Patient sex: M
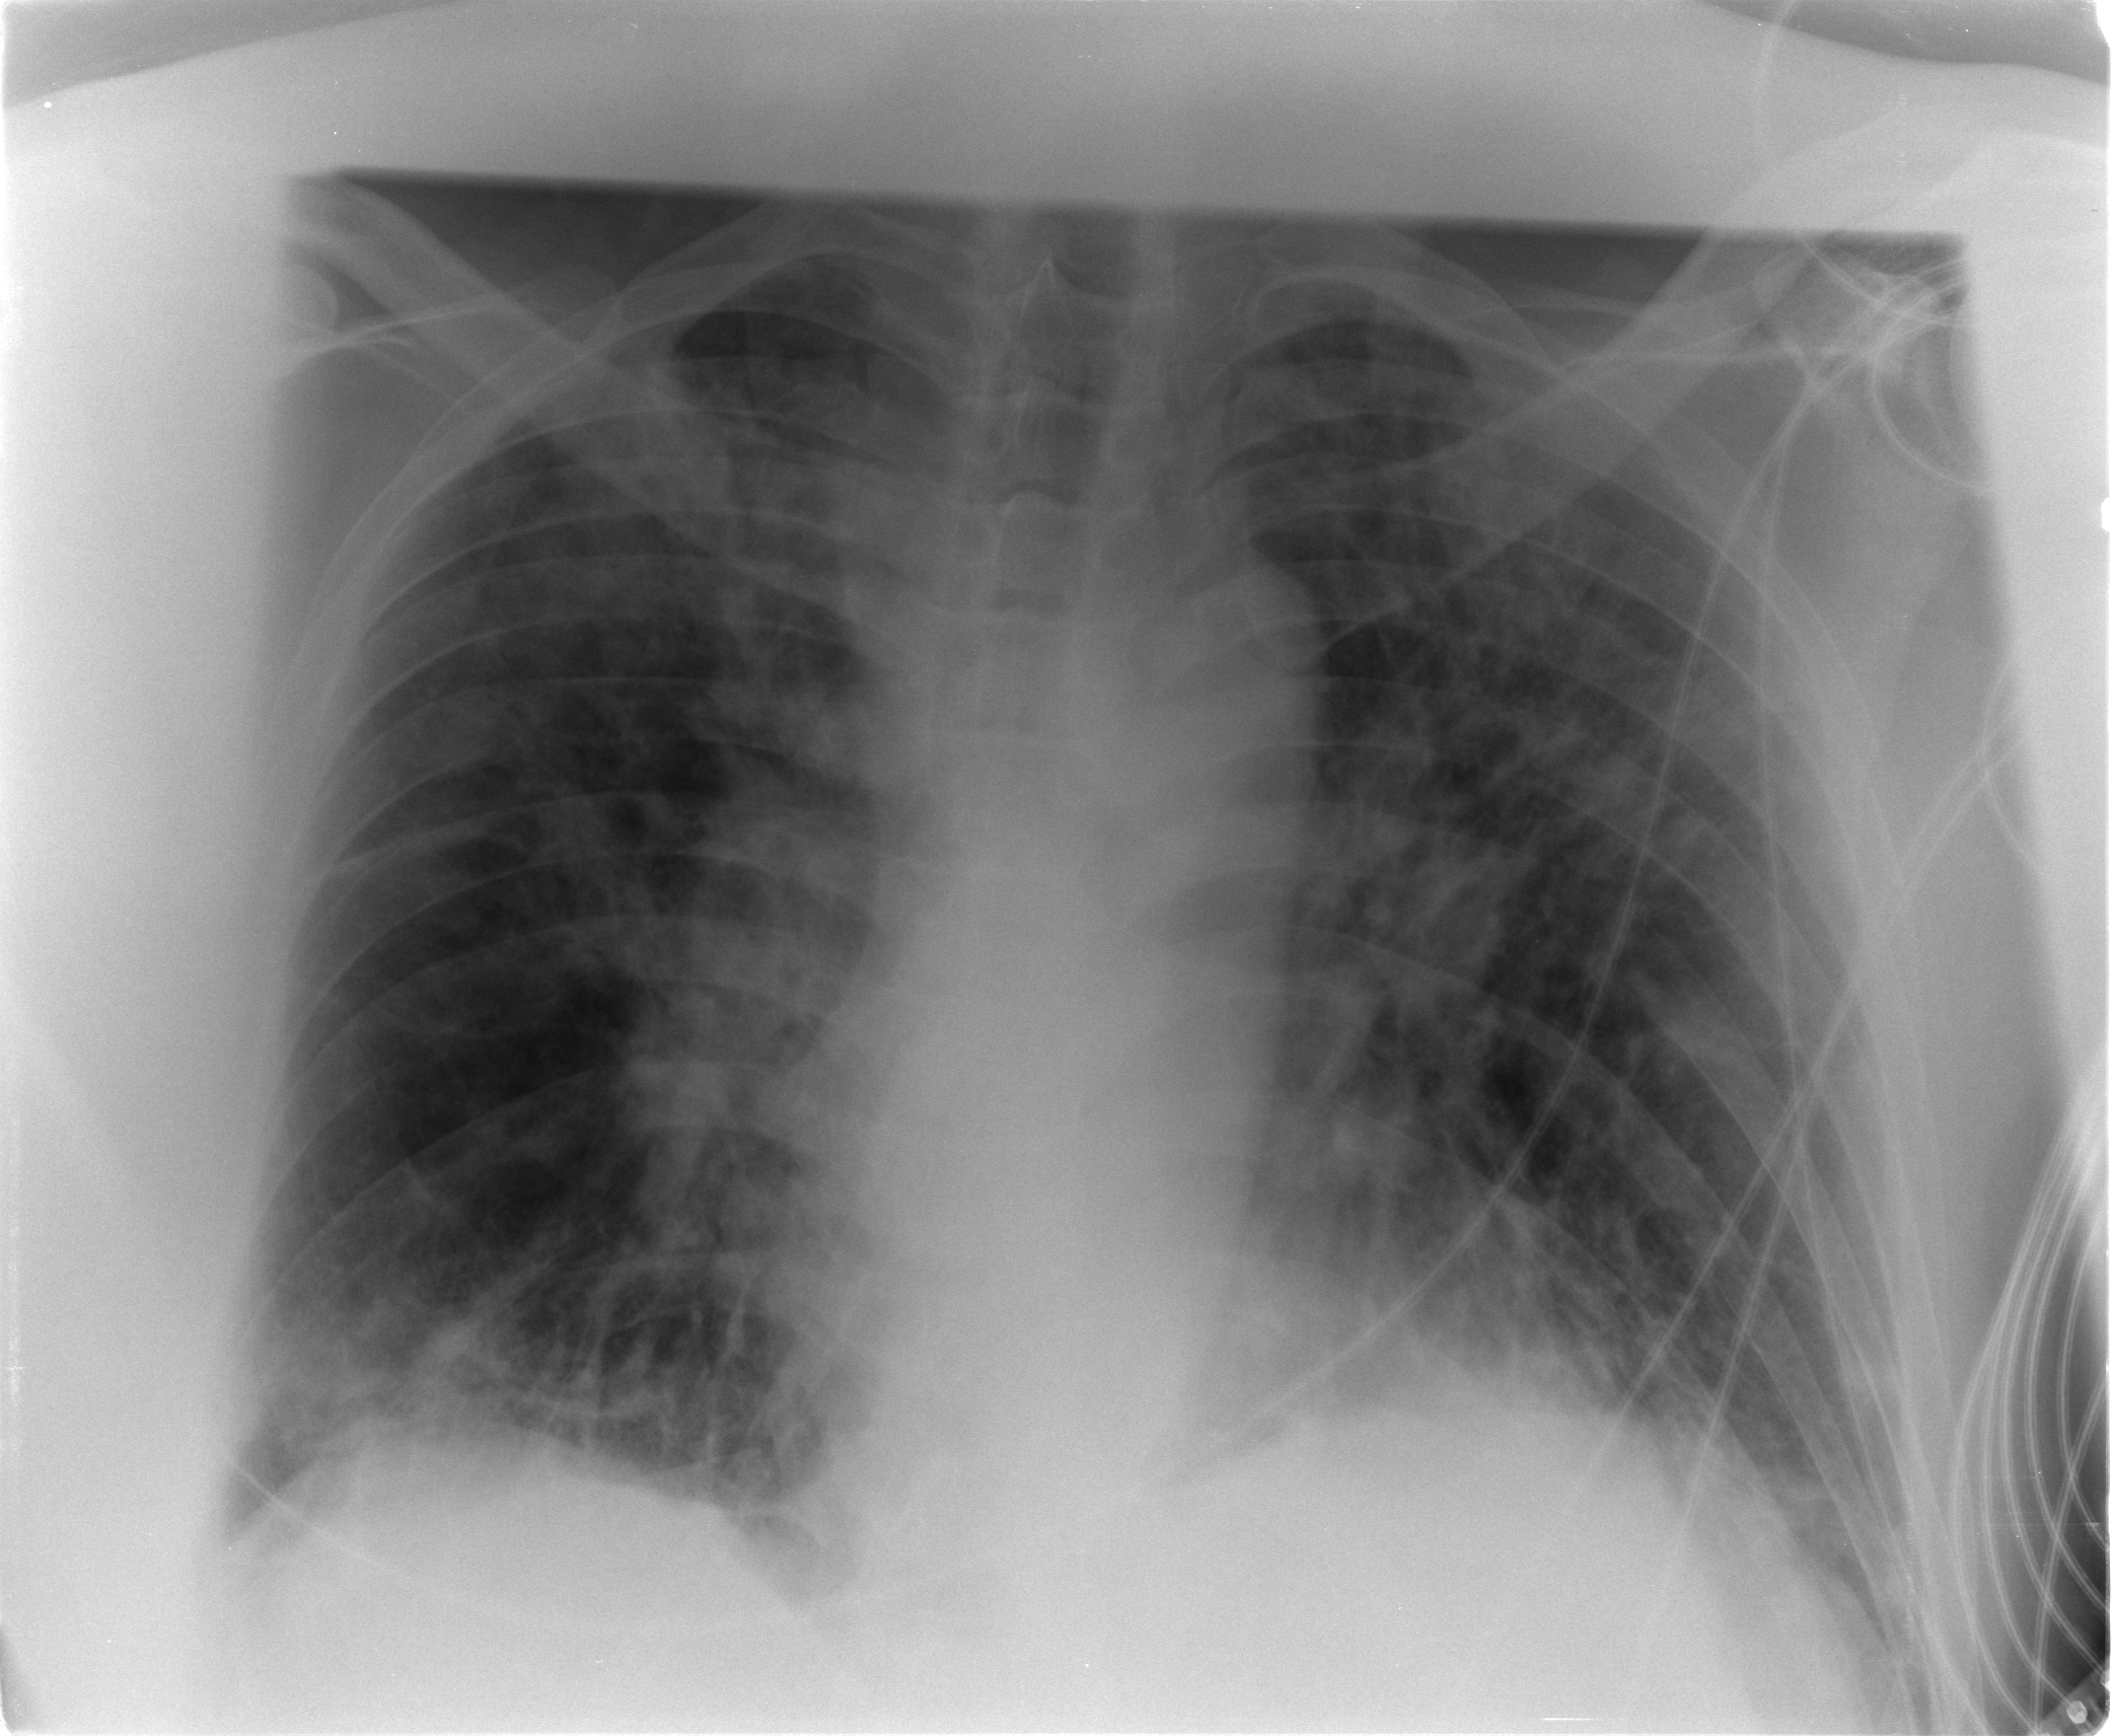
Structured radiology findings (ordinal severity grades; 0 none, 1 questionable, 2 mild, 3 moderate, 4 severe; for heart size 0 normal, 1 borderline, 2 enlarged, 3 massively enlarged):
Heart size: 1
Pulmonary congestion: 2
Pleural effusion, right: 0
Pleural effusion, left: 0
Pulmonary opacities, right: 3
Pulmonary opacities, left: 3
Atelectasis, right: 2
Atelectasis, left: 2